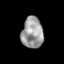
Tissue: skin
Cell type: Epithelial cells
Senescence score: 0.2576
Nuclear area (px): 655
Mean DAPI intensity: 156.516